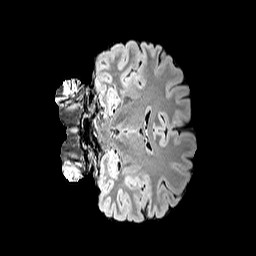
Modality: T1w
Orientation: coronal
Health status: healthy